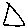
Label: triangle